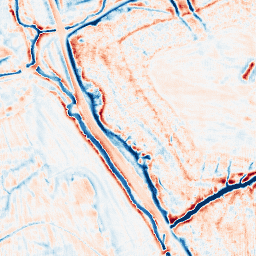
Category: edge_preserving
Decomposition family: bilateral
Decomposition parameters: d: 15
sigma_color: 150
sigma_space: 100
Upsampling method: fft_zeropad
Upsampling parameters: scale: 8
Upsampling scale: 8